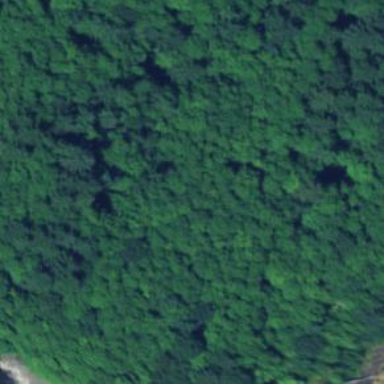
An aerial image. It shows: Evergreen needle-leaved forest.